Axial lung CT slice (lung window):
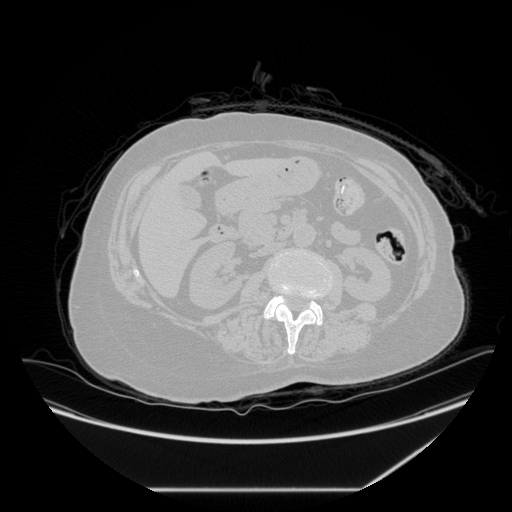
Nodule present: no